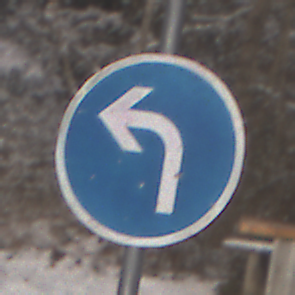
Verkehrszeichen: VorgeschriebeneFahrtrichtungLinks
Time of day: MorningAfternoon
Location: Outdoor (Nature)
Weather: PartlyCloudy
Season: Winter
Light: Natural